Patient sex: M
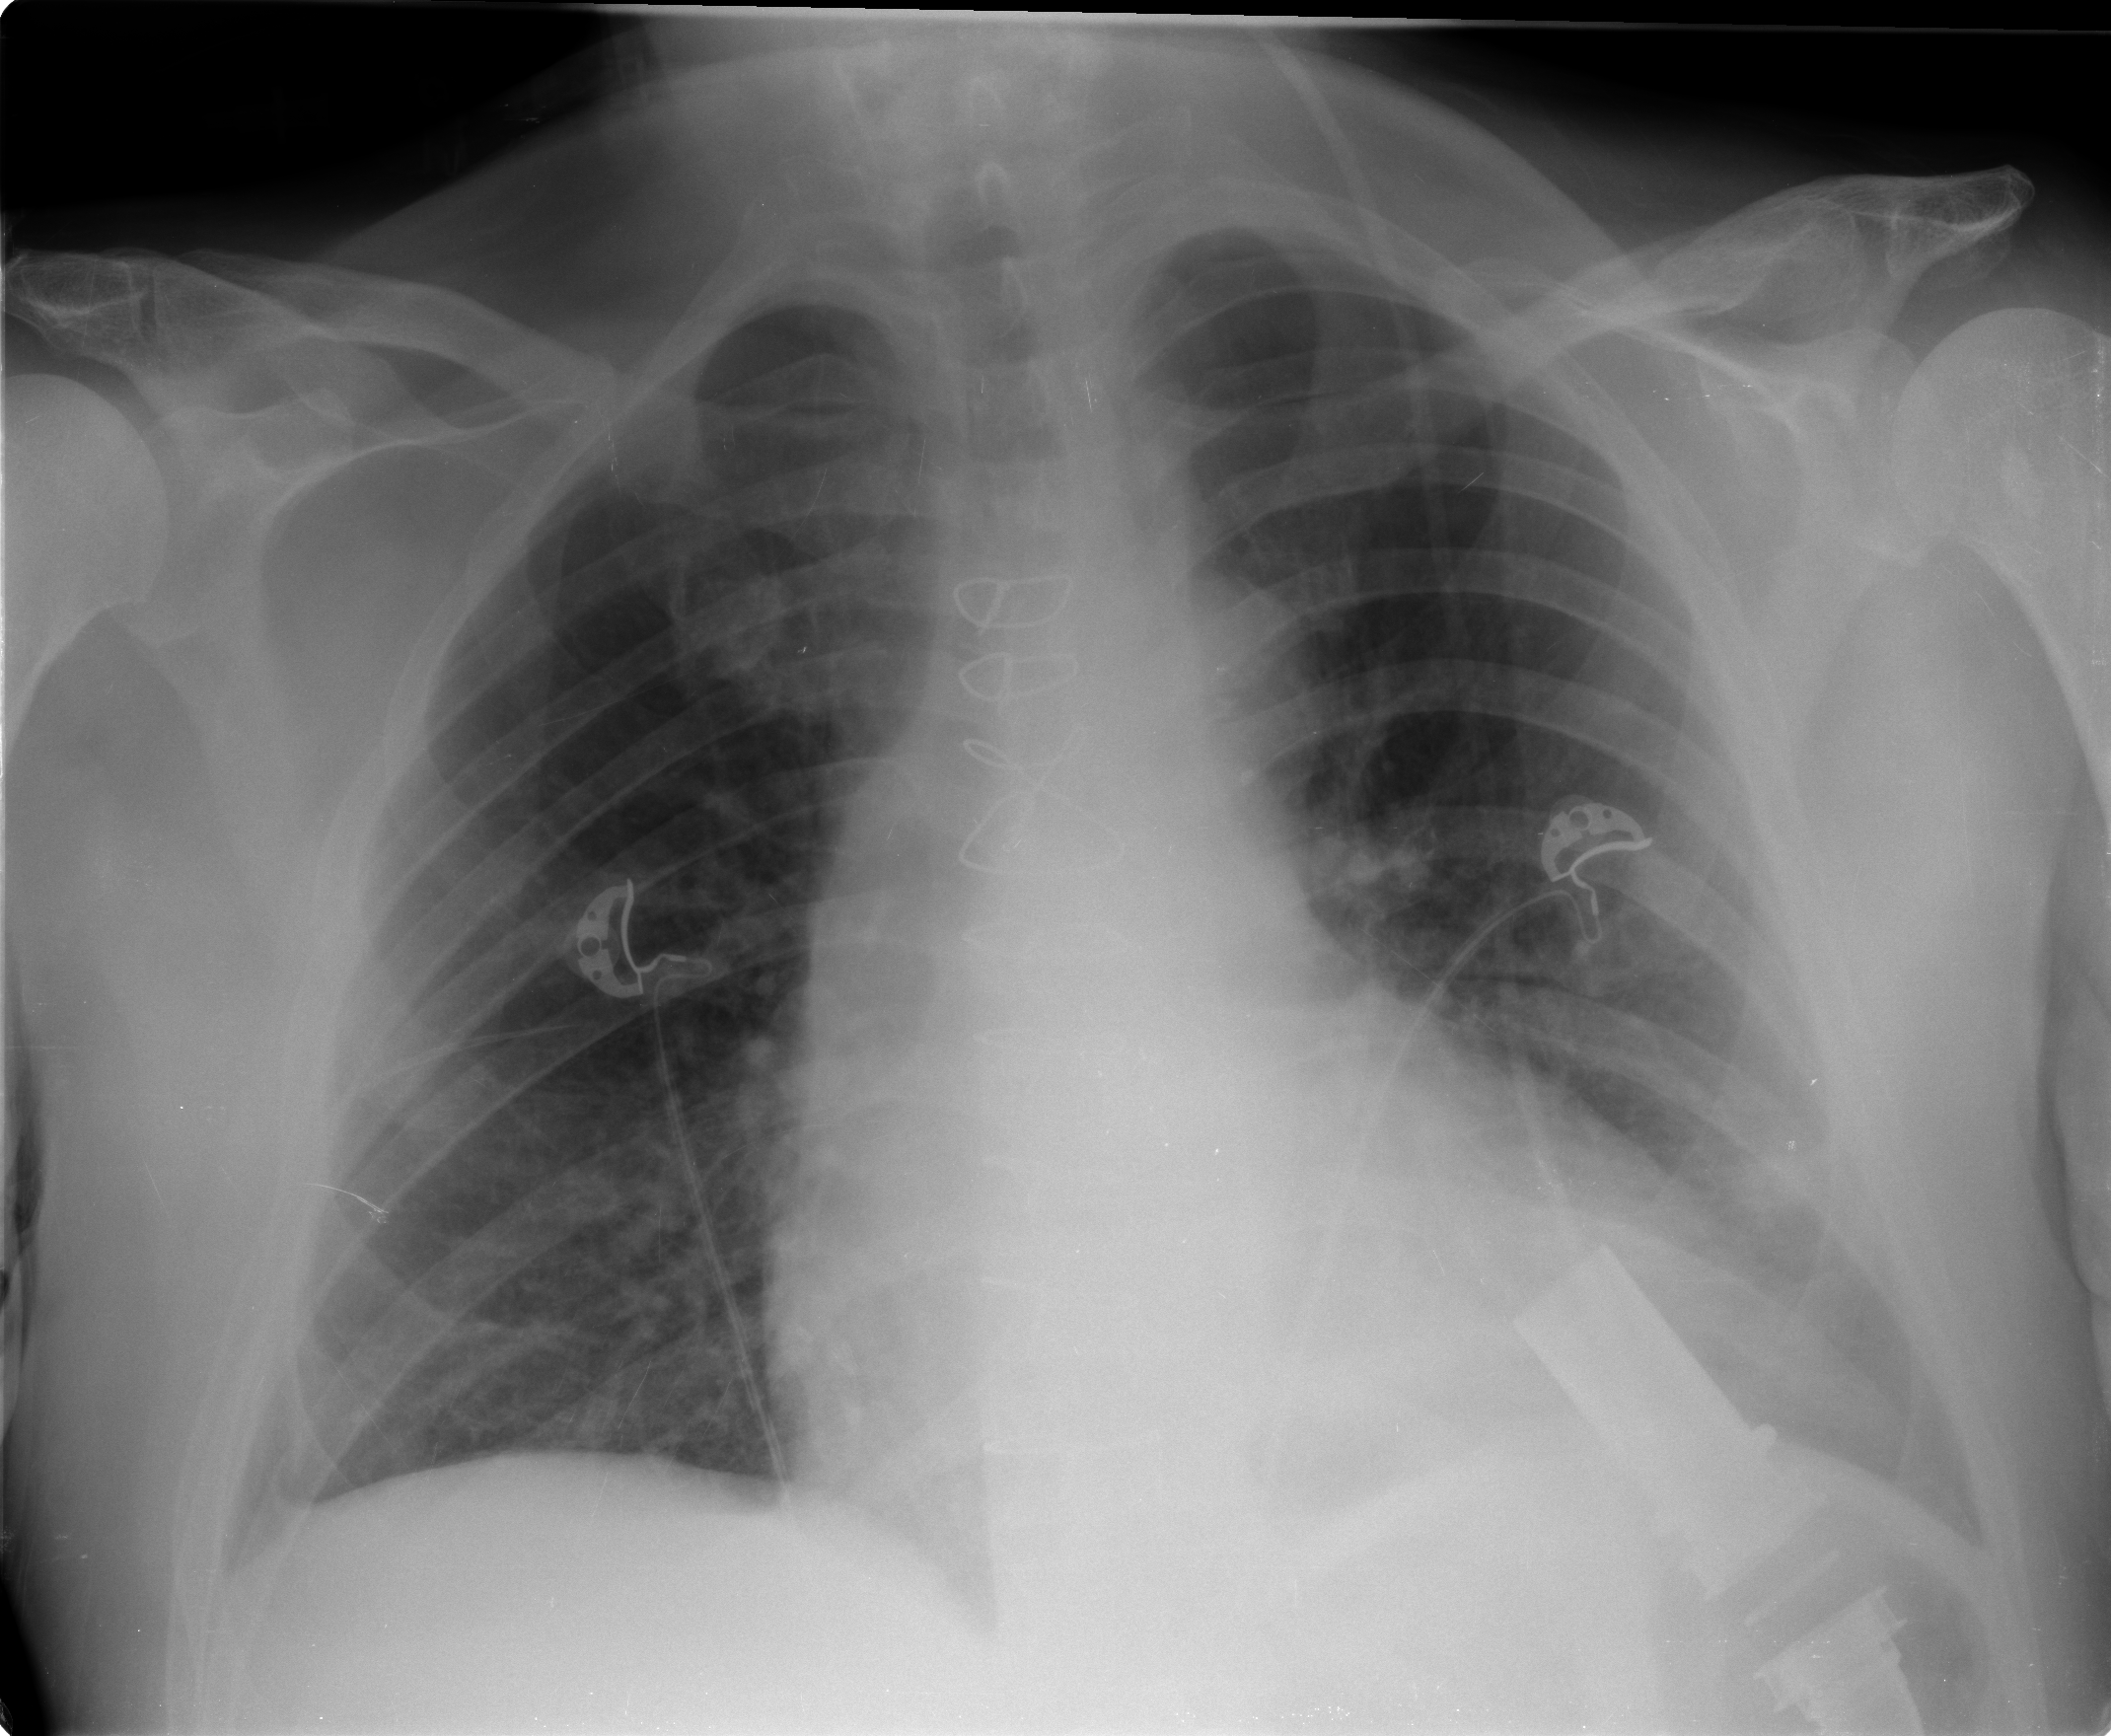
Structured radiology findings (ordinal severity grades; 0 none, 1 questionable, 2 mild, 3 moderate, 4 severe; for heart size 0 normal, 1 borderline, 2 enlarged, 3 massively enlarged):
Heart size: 0
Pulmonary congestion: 0
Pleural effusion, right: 0
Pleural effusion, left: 1
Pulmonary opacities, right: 0
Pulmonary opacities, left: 0
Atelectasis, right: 0
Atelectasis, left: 1